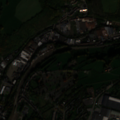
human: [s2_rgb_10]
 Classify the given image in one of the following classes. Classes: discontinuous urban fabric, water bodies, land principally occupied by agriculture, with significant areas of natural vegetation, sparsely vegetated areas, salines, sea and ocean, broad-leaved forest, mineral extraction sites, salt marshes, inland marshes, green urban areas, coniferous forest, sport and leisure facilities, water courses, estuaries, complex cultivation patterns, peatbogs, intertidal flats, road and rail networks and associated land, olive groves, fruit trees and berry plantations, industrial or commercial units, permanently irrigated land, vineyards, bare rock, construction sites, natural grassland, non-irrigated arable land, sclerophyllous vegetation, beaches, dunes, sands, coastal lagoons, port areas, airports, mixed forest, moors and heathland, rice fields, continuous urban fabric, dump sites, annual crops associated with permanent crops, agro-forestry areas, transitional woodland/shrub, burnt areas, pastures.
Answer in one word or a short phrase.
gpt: discontinuous urban fabric, industrial or commercial units, pastures, land principally occupied by agriculture, with significant areas of natural vegetation, mixed forest